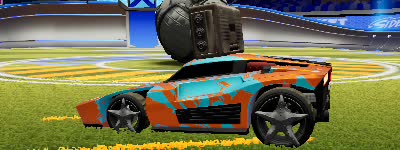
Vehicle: breakout